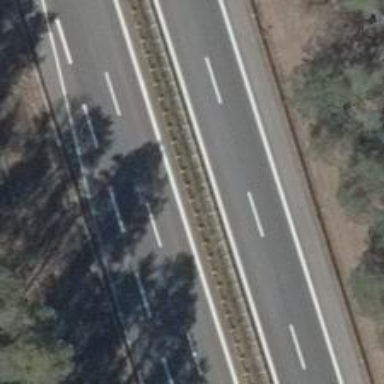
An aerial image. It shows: Asphalt motorway.